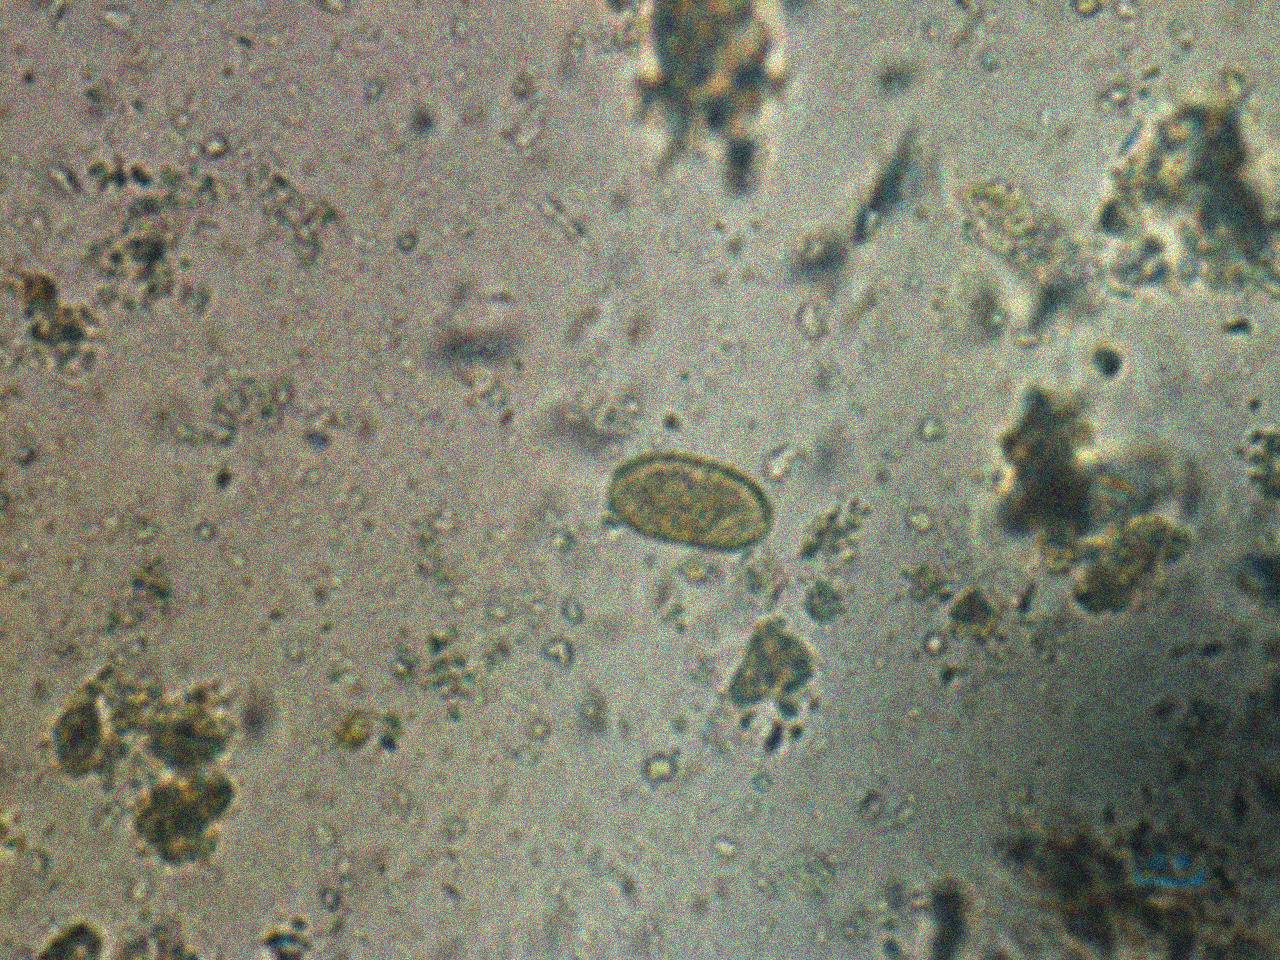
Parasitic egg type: Capillaria philippinensis